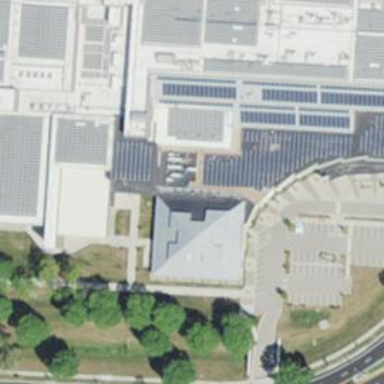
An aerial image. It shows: College building.